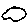
Label: cloud